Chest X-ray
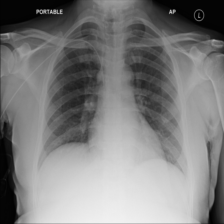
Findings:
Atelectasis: negative
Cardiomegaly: negative
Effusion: negative
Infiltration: negative
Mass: negative
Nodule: negative
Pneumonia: negative
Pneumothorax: negative
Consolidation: negative
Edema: negative
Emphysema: negative
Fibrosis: negative
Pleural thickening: negative
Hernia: negative